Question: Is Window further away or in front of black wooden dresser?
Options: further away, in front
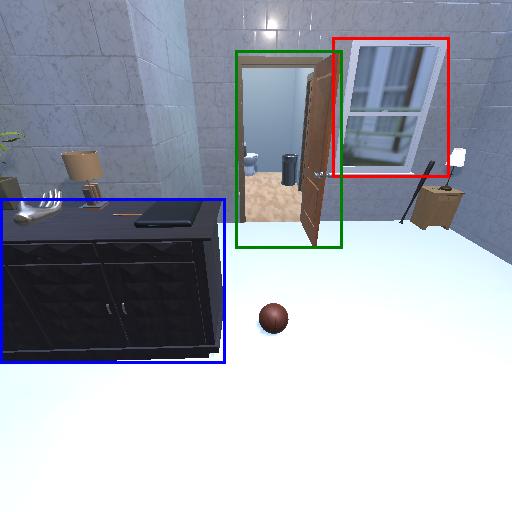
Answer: further away